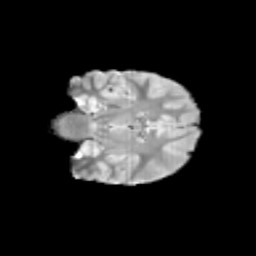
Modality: T2w
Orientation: coronal
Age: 12
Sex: female
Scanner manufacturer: siemens
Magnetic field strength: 3 T
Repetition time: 3.8 s
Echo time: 0.07 s